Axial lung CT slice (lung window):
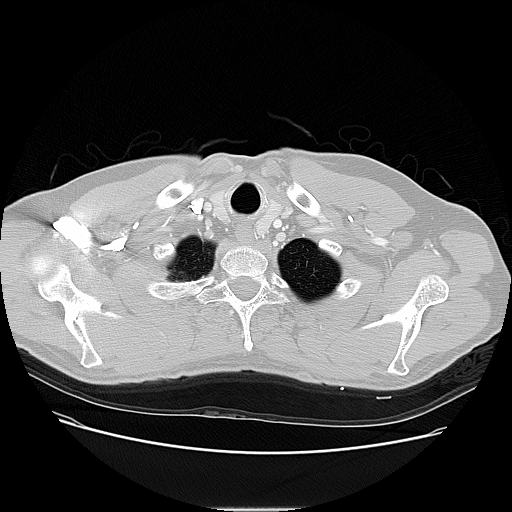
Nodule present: no